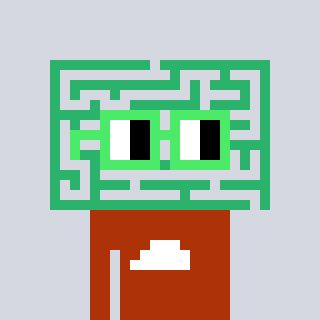
a pixel art character with square light green glasses, a maze-shaped head and a hotbrown-colored body on a cool background